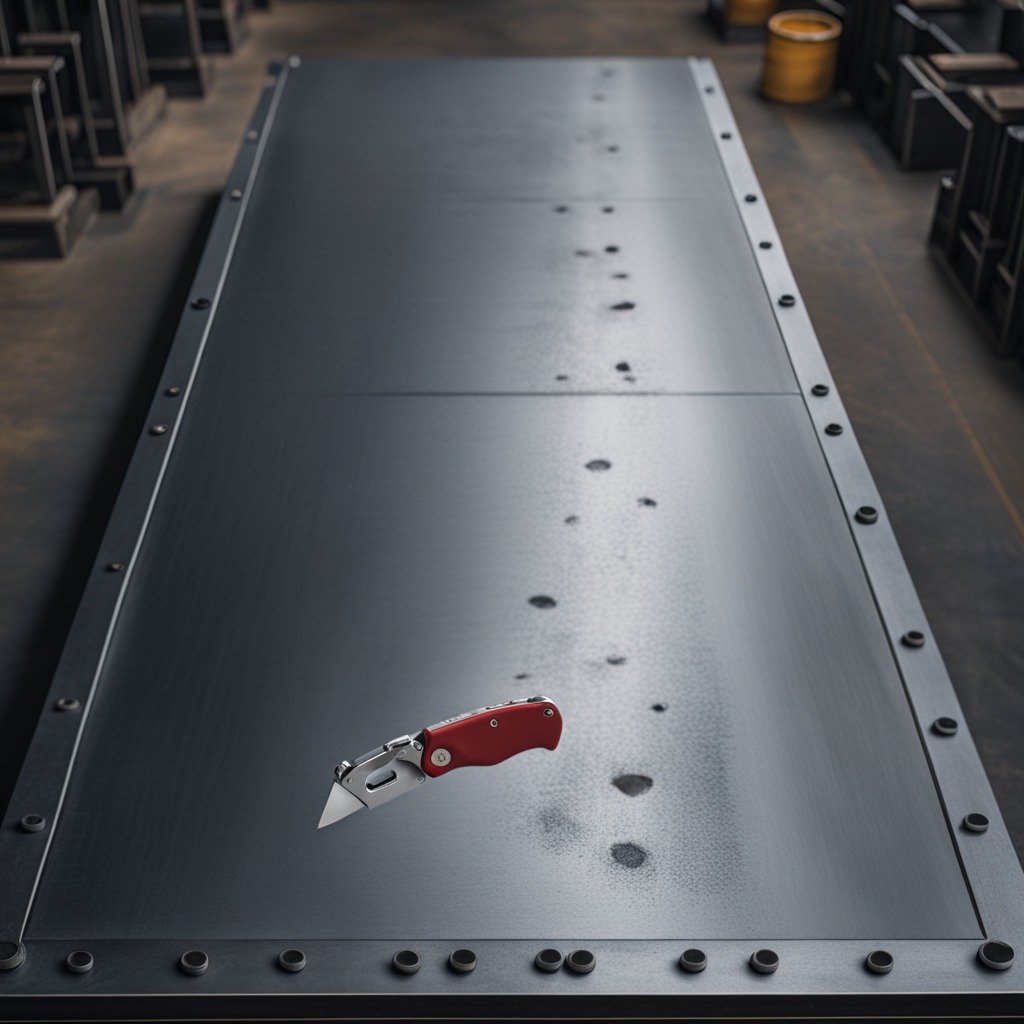
A utility knife is lying on the cold steel table in a mining workshop.